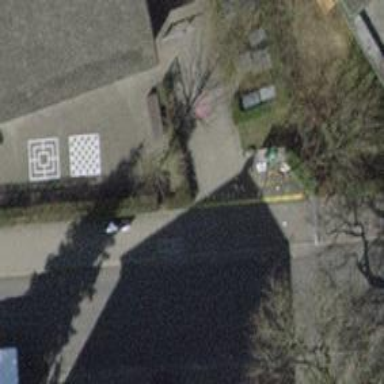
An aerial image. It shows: Unmarked crossing with traffic calming table.